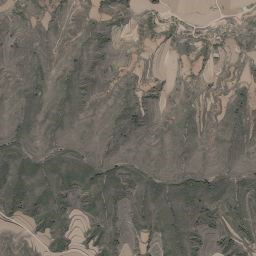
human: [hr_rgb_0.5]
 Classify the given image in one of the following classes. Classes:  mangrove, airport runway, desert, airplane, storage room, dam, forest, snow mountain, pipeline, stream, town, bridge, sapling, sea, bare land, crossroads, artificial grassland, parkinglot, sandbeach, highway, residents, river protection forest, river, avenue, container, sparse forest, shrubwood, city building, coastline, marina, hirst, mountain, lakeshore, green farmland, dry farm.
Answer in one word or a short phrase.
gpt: mountain